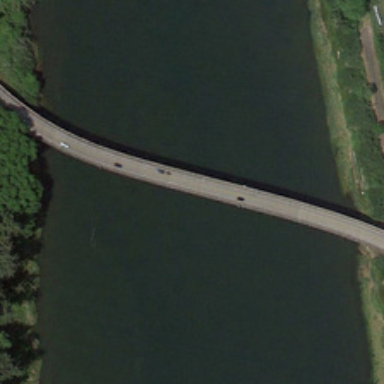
A long bridge is between the two mountains .